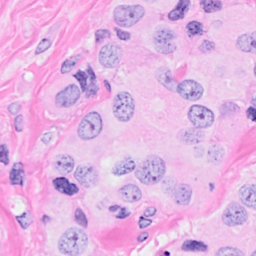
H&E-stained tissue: Breast